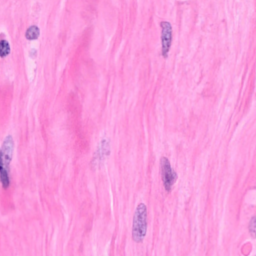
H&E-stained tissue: Breast